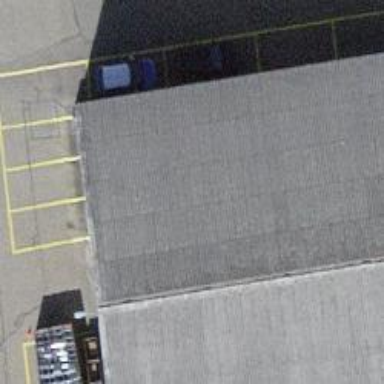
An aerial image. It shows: Car repair shop.